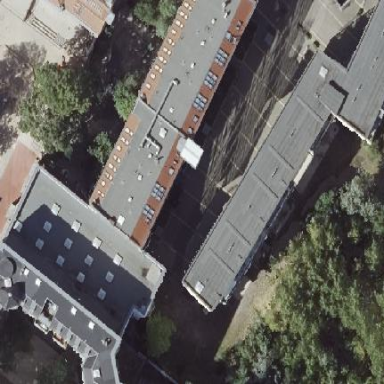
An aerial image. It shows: Residential building with grey exterior and red gambrel roof made of roof tiles.